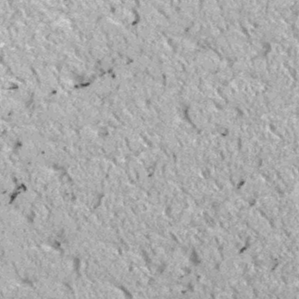
Label: frost